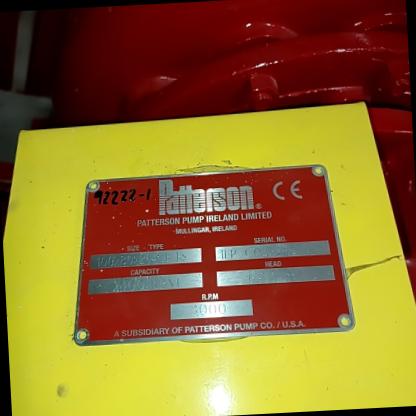
Klasa: tabliczka-znamionowa